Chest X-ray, PA view. Patient: 68 years old, sex M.
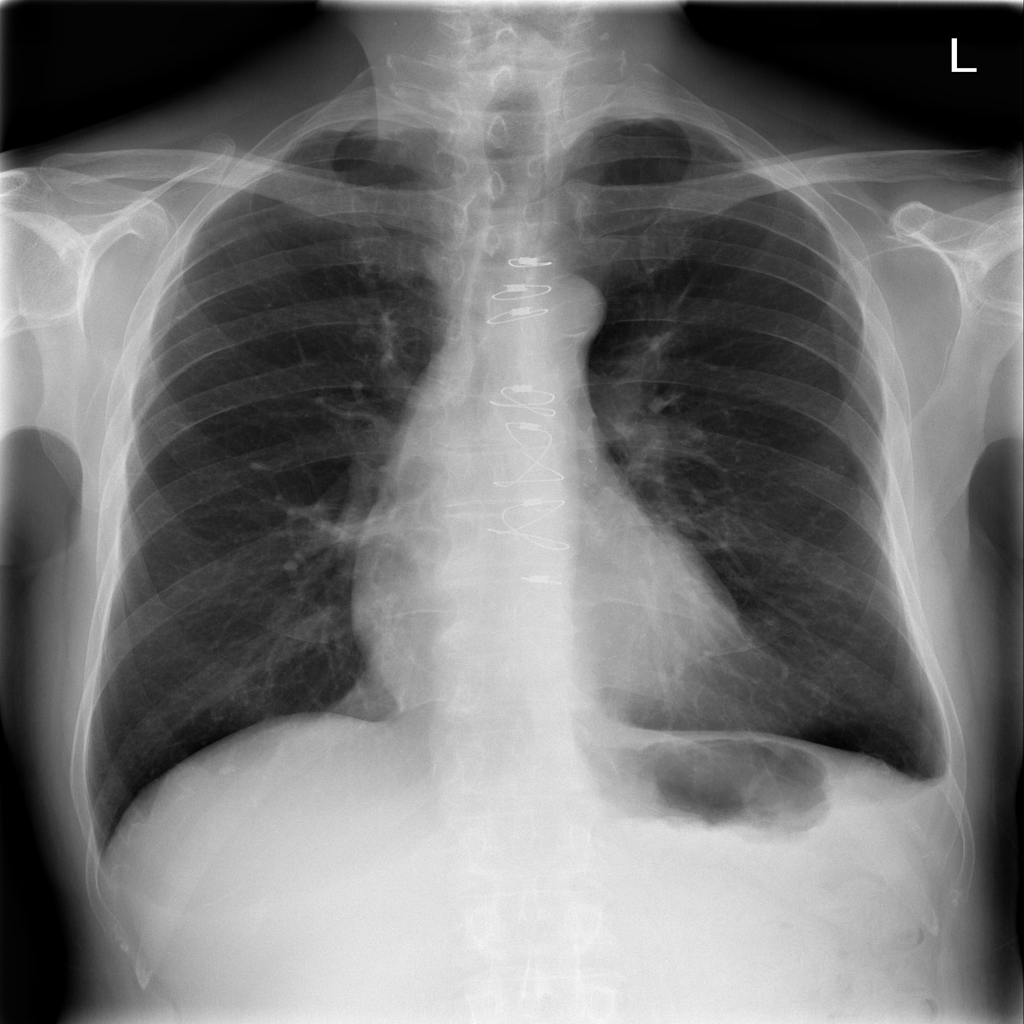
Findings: No Finding